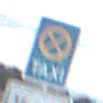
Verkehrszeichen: Taxenstand
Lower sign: ZeitangabenOhneBeschraenkungAufWochentage1
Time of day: SunriseSunset
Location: Outdoor (Nature)
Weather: PartlyCloudy
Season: NotSpecified
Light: Natural